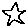
Label: star